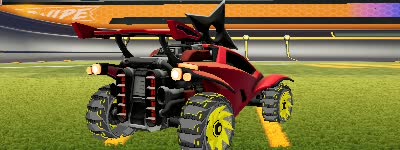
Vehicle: octane